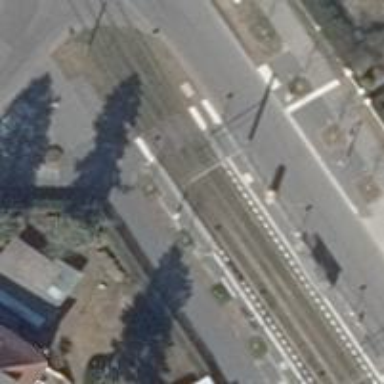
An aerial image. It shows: Platform for public transport with shelter. This railway platform is for trams.